Question: Sorry to ask for css help again but I really can't get this one. My issue is that a sub div goes outside of an upper div's region. I tried using:
'''
display: inline-block;'
'''
but that makes the outer div go crazy.
My Problem:

There is a div with the id of sidebar, which contains the left boxes. which is inside another div with the id of main.
html:
'''
<div id="main">
<div id="sidebar">
<div id="box">
<h3>Recently Uploaded</h3>
<ul>
<li><a href="#">402 Base</a></li>
<li><a href="#">heli mod</a></li>
<li><a href="#">mw2 menu 1.14</a></li>
<li><a href="#">402 Base</a></li>
<li><a href="#">heli mod</a></li>
<li><a href="#">mw2 menu 1.14</a></li>
<li><a href="#">402 Base</a></li>
<li><a href="#">heli mod</a></li>
<li><a href="#">mw2 menu 1.14</a></li>
<li><a href="#">402 Base</a></li>
</ul>
</div>
...
'''
css:
'''
#main
{
width: 80%;
height: 100%;
background: rgb(255, 255, 255);
background: rgba(255, 255, 255, .4);
margin-left: auto;
margin-right: auto;
}
#sidebar
{
height: 100%;
width: 20%;
float: left;
margin-left: 20px;
margin-right: 20px;
margin-bottom: 20px;
margin-top: 60px;
}
#box
{
/* min-width: 12em; idk if I wanted this */
width: 100%;
background-color: #F8F8F8;
border: 1px solid #000;
-moz-border-radius: 5px;
border-radius: 5px;
margin-bottom: 15px;
font-family: Arial, Helvetica, sans-serif;
display: inline-block;
}
#box p
{
padding: 10px;
}
#box h3
{
margin: 0;
margin-top: 5px;
padding-left: 10px;
border-bottom: 1px solid #000;
font-size: 12pt;
font-weight:bold;
}
#box ul
{
font-size: 10pt;
margin: 0;
padding: 0;
list-style: none;
}
#box ul li
{
width: 100%;
height: 40px;
line-height: 40px;
border-bottom: 1px solid #000;
}
'''
anything I can do? :(
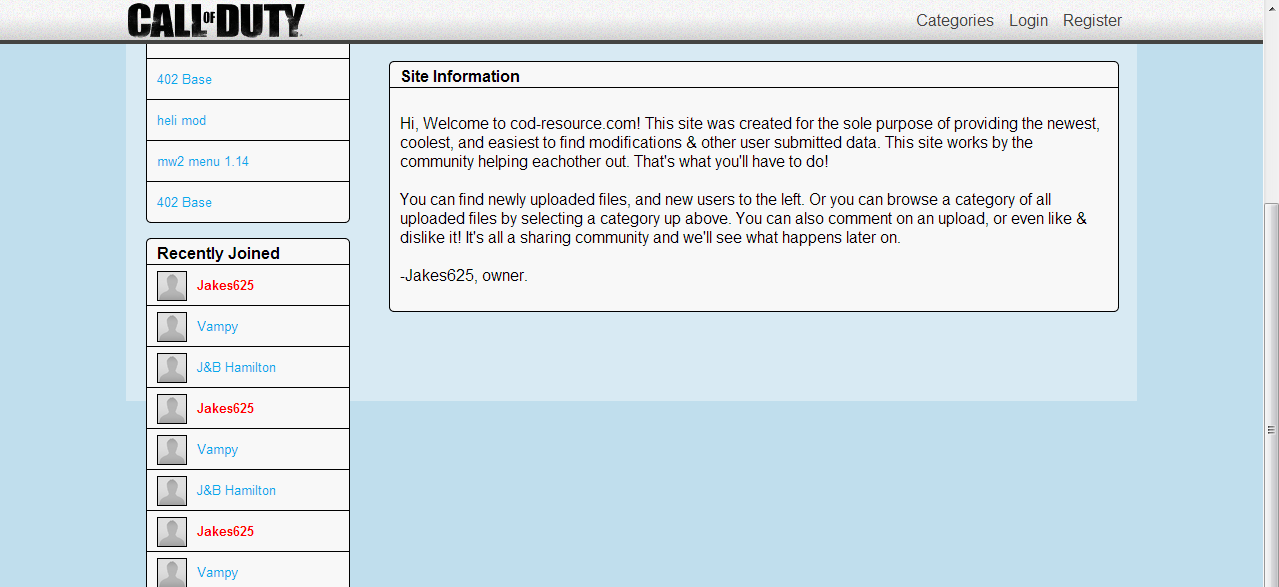
Answer: Try this :
'''
display:table; /* TO our main ID */
'''